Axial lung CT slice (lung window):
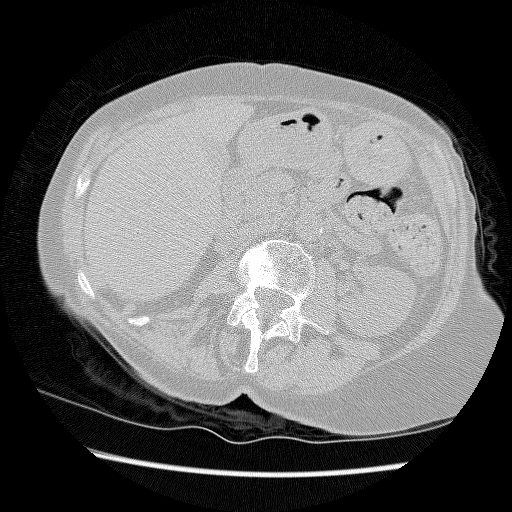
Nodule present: no